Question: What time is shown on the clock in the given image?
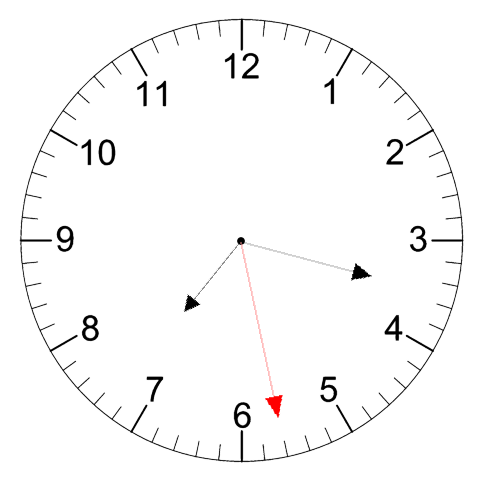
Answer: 07:17:28